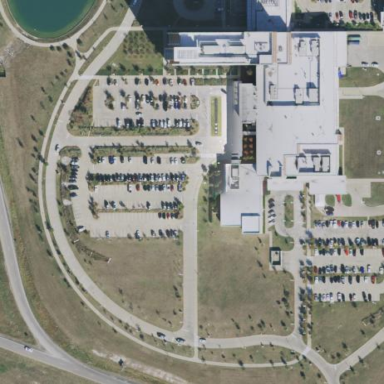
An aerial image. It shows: Hospital building.